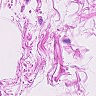
Metastatic tissue present: no